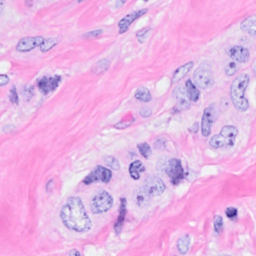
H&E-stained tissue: Breast